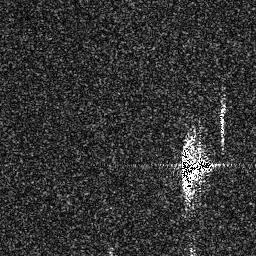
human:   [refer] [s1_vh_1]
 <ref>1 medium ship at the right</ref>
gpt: <box>[[69, 58, 82, 71, 0]]</box>